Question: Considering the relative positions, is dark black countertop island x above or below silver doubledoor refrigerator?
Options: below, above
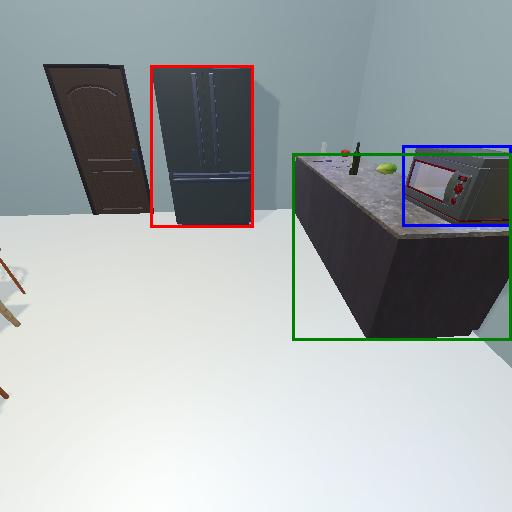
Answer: below